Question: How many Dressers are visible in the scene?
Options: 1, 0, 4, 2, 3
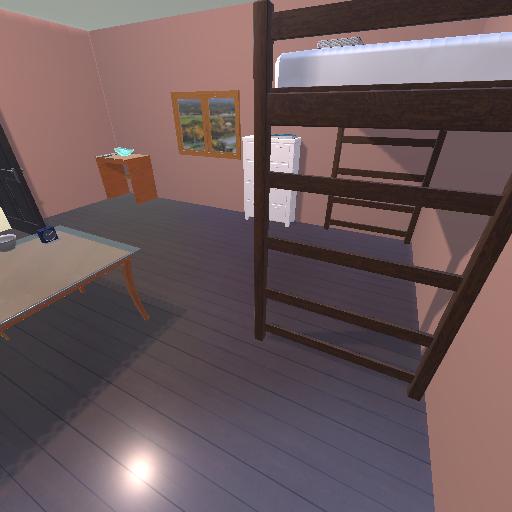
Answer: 1